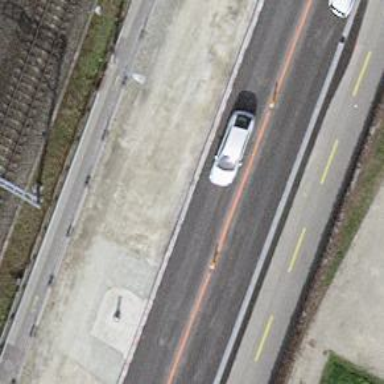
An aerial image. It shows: Primary road with asphalt surface and designated cycle lane.